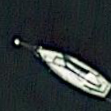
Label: Civil_yacht